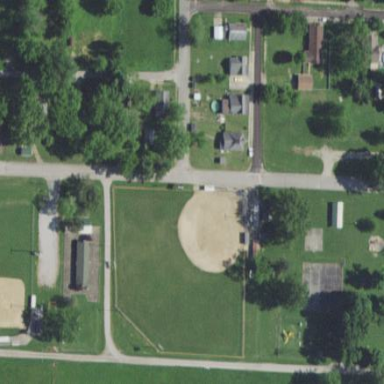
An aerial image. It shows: Baseball pitch for leisure land activities.